Field crop: maize
Growth stage: 2
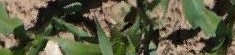
Species: maize